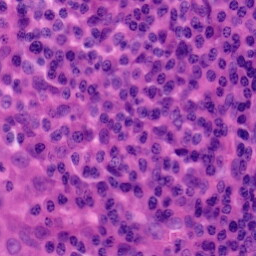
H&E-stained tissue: Tonsil